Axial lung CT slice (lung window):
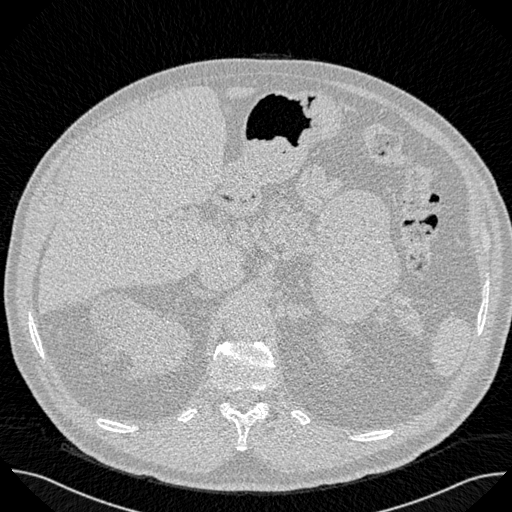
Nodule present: no